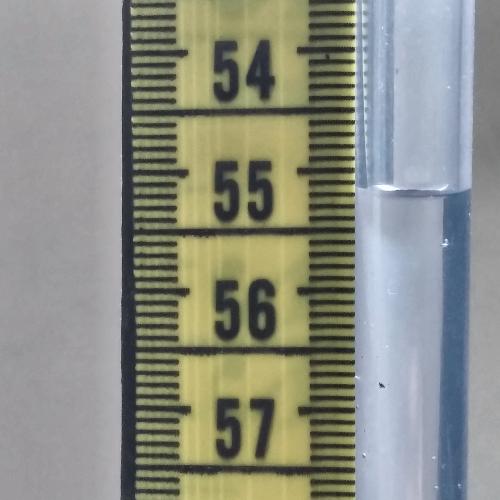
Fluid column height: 55.2 cm